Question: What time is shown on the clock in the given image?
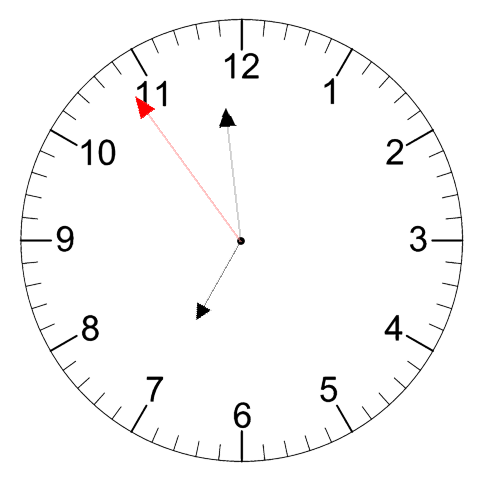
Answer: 06:58:54